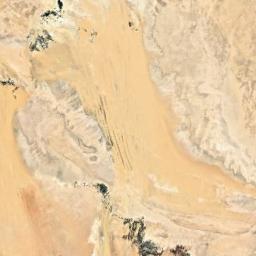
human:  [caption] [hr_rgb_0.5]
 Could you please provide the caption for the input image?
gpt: The desert has yellow sand and some white mountains .

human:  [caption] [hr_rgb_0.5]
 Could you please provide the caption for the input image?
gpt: The light yellow desert covers the gray bare land .

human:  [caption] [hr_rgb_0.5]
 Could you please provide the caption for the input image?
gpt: The color of this desert is orange .

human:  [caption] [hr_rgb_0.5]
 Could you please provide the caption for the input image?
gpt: The desert is with half of white sand and half of yellow sand .

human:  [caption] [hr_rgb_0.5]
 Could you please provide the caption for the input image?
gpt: A yellow desert covered with sand and some bare land .